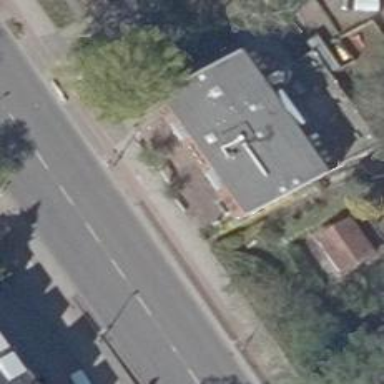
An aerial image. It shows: Restaurant.